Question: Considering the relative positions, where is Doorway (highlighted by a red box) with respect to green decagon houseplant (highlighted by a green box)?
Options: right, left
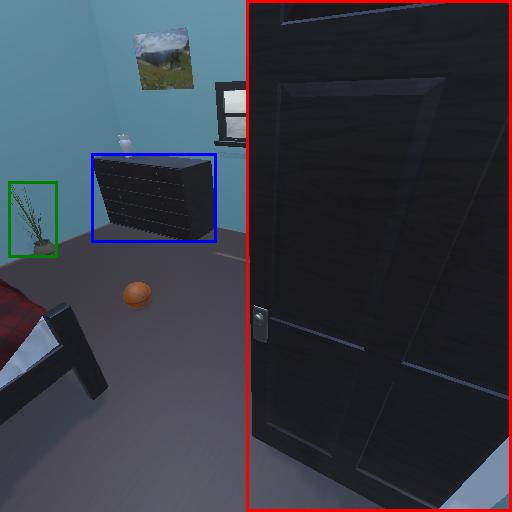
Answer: right